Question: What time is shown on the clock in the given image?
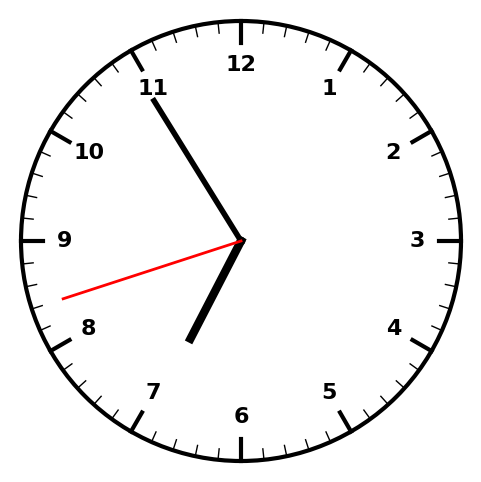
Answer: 06:54:42